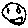
Label: smiley face